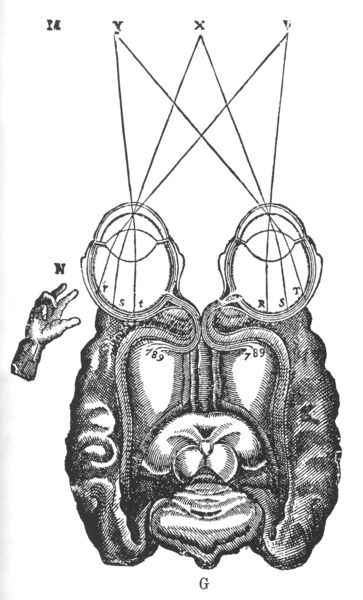
Titel: Diagram of the visual pathways from Descartes
Künstler: R. Descartes
Schlagwörter: hand, weiß, schwarz, zeichnung, mathematik, kompass